Question: Chartkick is amazing, and I can do super simple things like
'''
<%= column_chart Device.joins(:reviews).group(:brand).average(:average_rating) %>
'''
and get results like:

Now, the problem is that the labels aren't fed through to chartkick. This is what chartkick uses to render the chart:
'''
Chartkick.ColumnChart("chart-5", {"#<Brand:0x00000008a3c048>":"78.8","#<Brand:0x0000000879e840>":"80.70000712076823","#<Brand:0x0000000853e9d8>":"81.11111111111111","#<Brand:0x000000082808e0>":"73.42857142857143"}, {});
'''
I tried:
'''
<%= column_chart Device.joins(:reviews).group(:'brand.name').average(:average_rating) %>
'''
...and other variations to no avail...
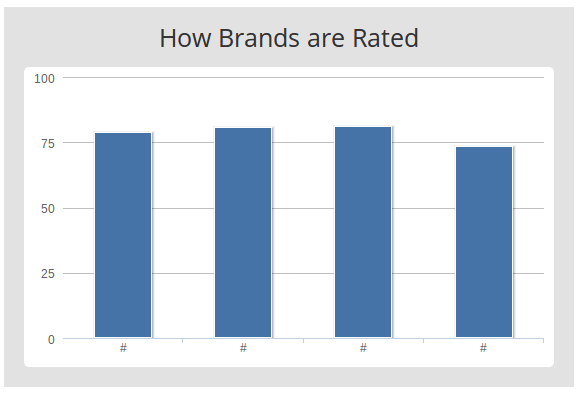
Answer: Basically I just needed to make a small change to my query:
'''
<%= column_chart Device.joins(:reviews).includes(:brand).group(:'brands.name').average(:average_rating) %>
'''
Then I ended up re-ordering this by average ratings instead of brand name:
'''
devices = Device.joins(:reviews).includes(:brand).group('brands.name').average(:average_rating)
arr = styles.to_a
arr.map! { |pair| [pair.first, pair.second.to_f] }
arr.sort! { |a, b| a.second <=> b.second }
@sorted_hash = ActiveSupport::OrderedHash[arr]
'''
View:
'''
<%= column_chart @sorted_hash %>
'''
Bingo: